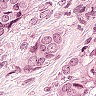
Metastatic tissue present: yes